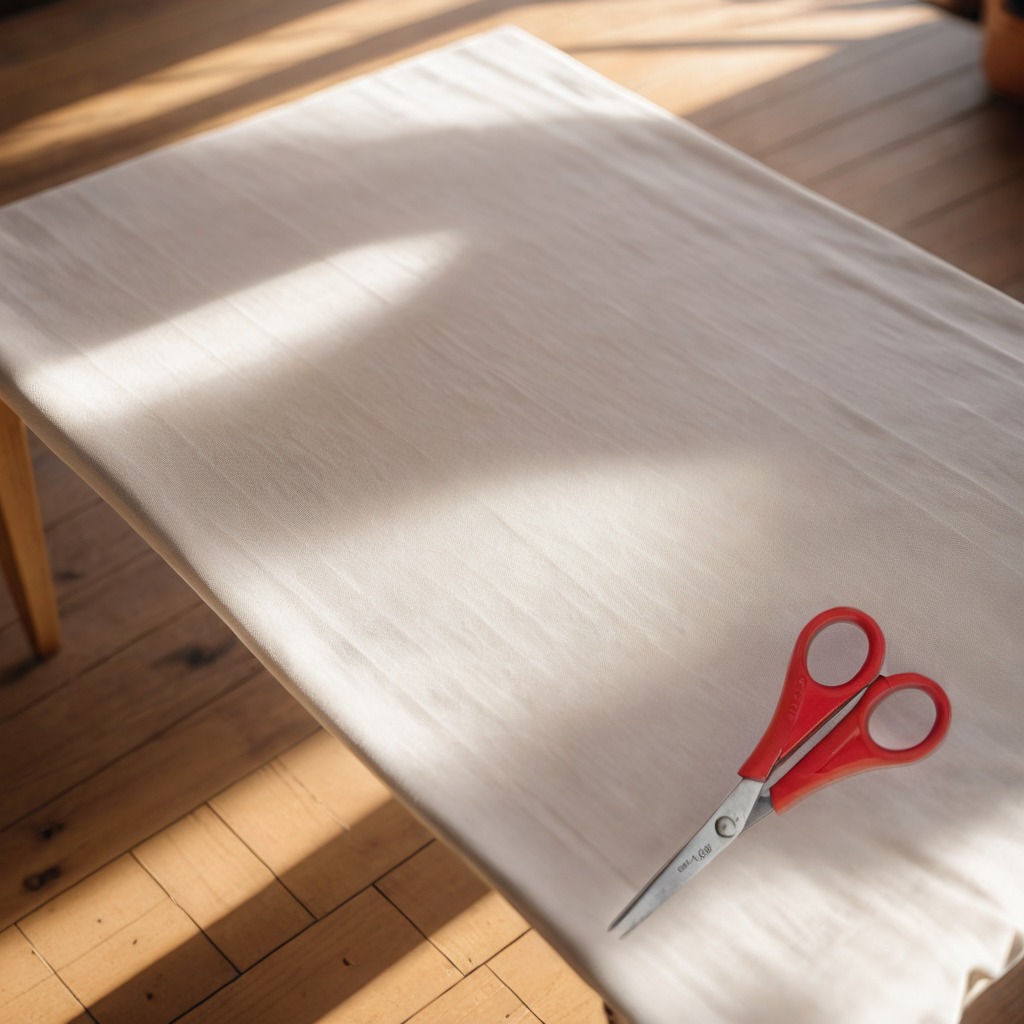
A scissor lies on the wooden table in an outdoor workshop during daytime bright natural light soft shadows worn but beneath the cloth.